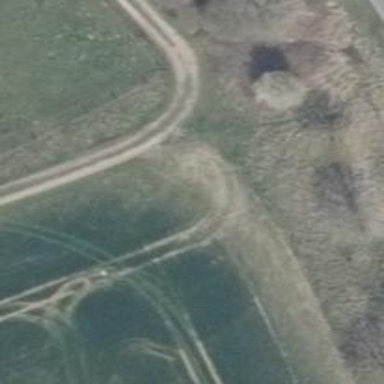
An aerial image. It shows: Grass track with grade4 surface.